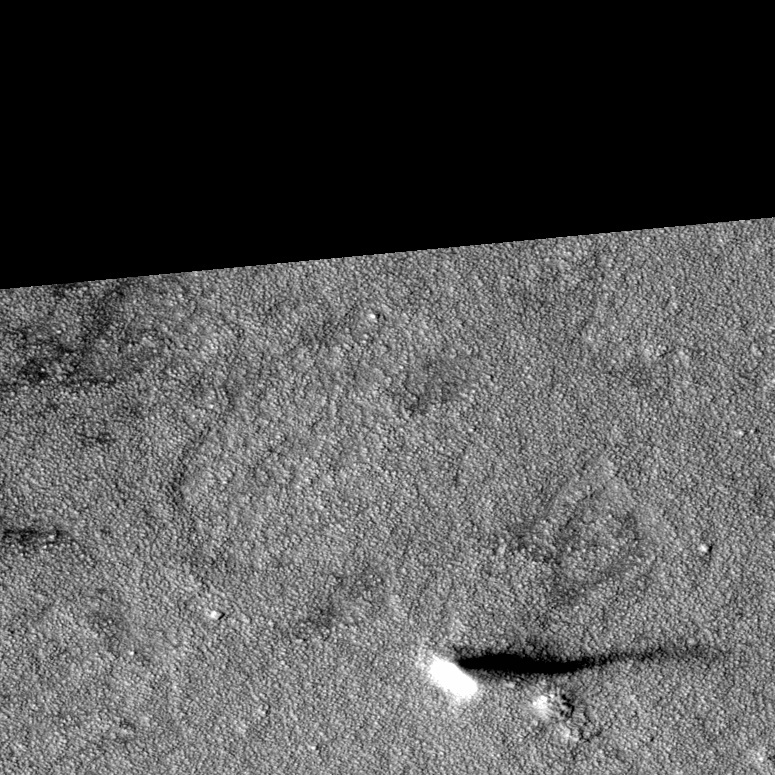
Label: dustdevil